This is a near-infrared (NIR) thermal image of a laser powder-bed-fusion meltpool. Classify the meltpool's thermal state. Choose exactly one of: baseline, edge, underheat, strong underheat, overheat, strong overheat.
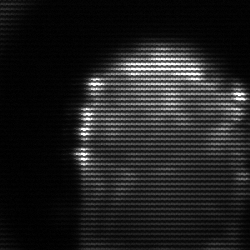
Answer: baseline